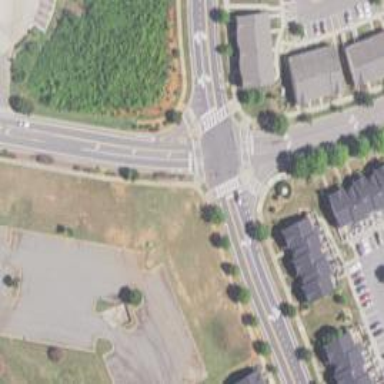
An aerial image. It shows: Footway that serves as traffic island.